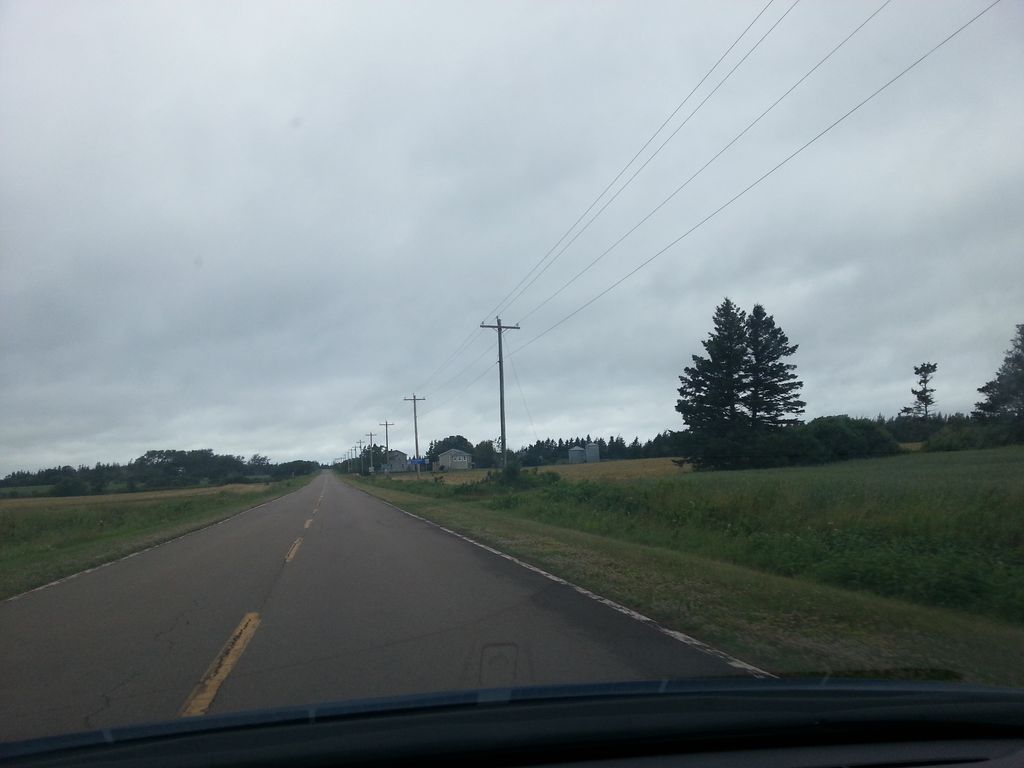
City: charlottetown